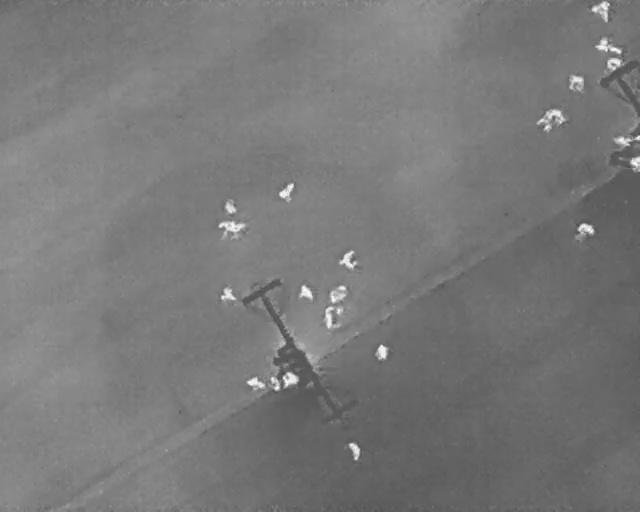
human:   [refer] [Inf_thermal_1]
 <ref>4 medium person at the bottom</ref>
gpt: <box>[[44, 72, 46, 75, 2], [41, 73, 44, 75, 155], [38, 72, 40, 76, 2], [53, 86, 56, 89, 2]]</box>

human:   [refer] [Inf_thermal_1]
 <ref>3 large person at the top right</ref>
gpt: <box>[[93, 5, 96, 12, 11], [92, 0, 95, 4, 2], [84, 20, 88, 26, 2]]</box>

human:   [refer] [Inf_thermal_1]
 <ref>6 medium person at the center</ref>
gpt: <box>[[43, 35, 46, 39, 138], [34, 39, 37, 41, 2], [34, 55, 36, 58, 2], [46, 55, 49, 58, 2], [51, 55, 54, 58, 44], [58, 67, 60, 70, 2]]</box>

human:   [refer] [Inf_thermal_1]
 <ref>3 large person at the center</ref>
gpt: <box>[[34, 41, 37, 48, 2], [52, 48, 56, 52, 2], [50, 59, 53, 64, 2]]</box>

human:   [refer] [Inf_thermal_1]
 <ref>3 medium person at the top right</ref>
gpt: <box>[[95, 11, 97, 13, 2], [88, 14, 91, 17, 2], [96, 24, 98, 29, 2]]</box>